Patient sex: M
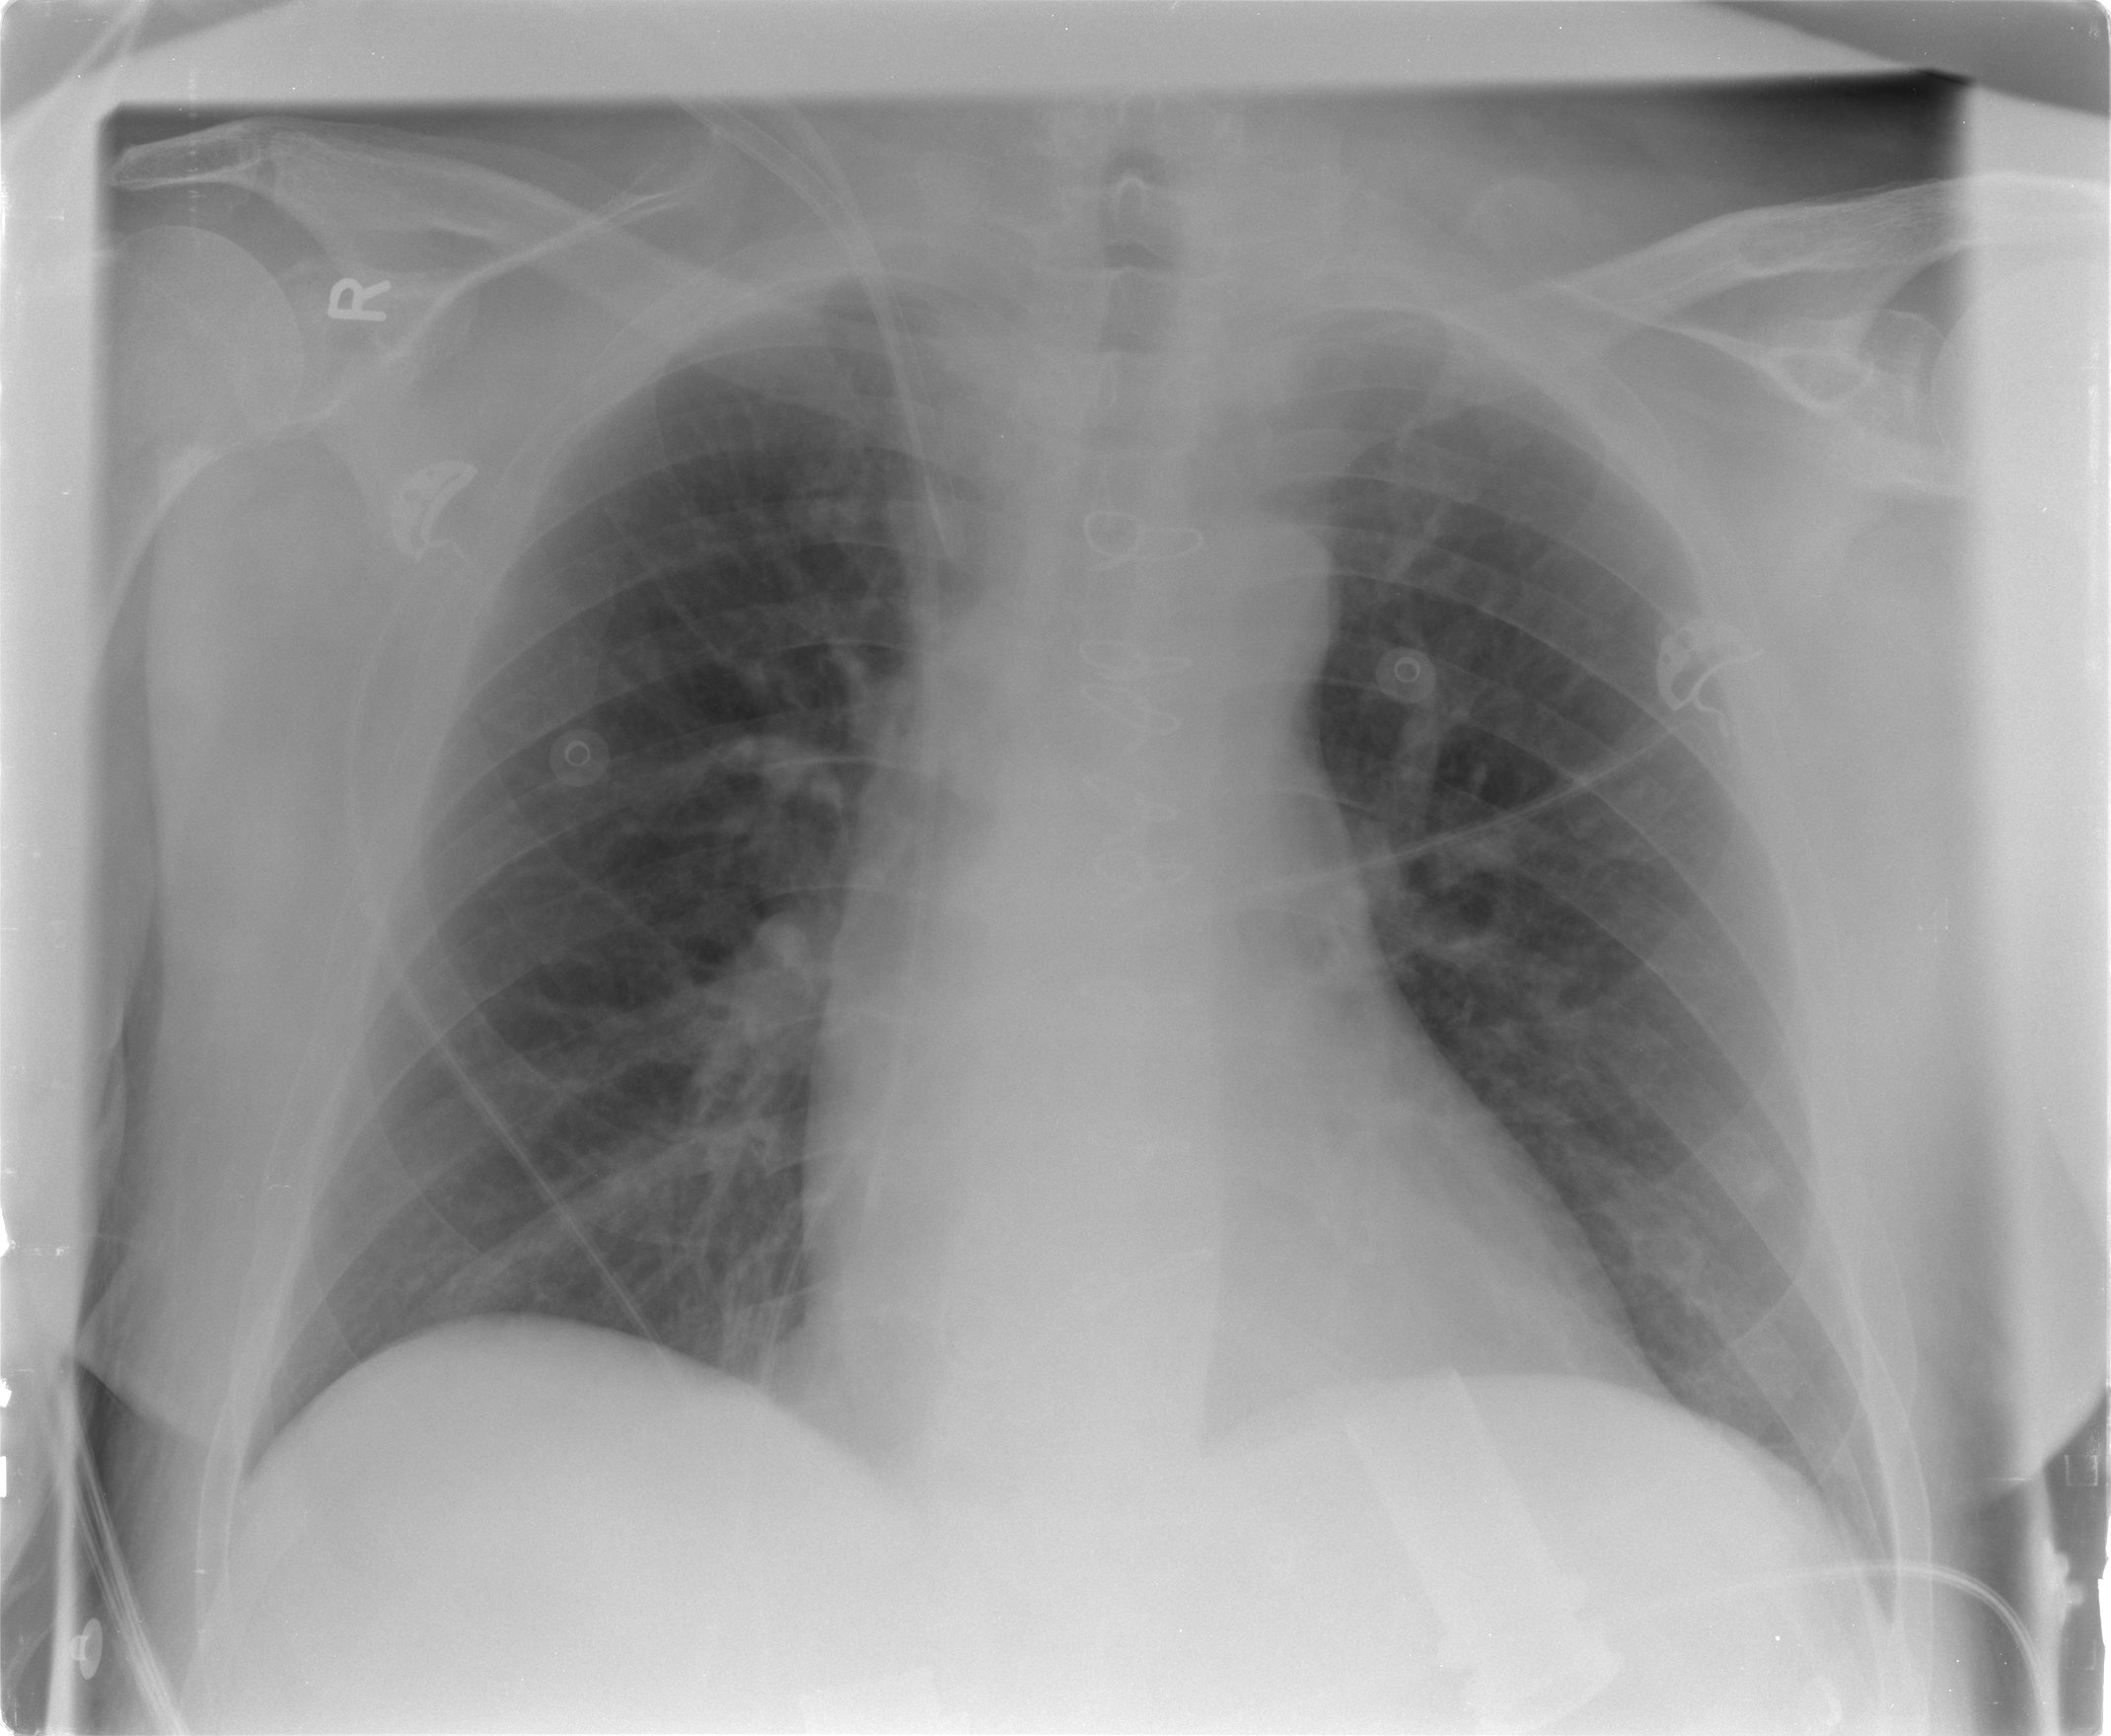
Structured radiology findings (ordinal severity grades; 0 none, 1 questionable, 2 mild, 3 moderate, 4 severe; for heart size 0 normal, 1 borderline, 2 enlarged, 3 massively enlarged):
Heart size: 0
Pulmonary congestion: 1
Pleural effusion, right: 0
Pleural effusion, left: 0
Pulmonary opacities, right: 0
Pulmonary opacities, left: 0
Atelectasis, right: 0
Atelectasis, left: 0